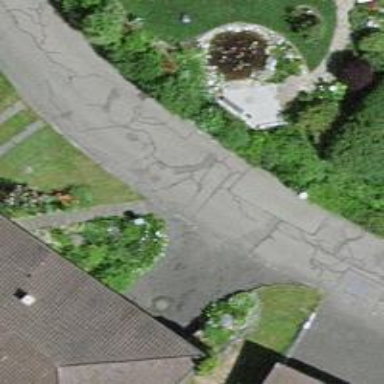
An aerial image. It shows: Smooth asphalt road in residential area.